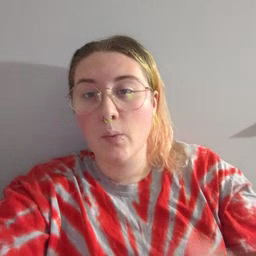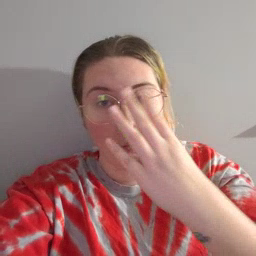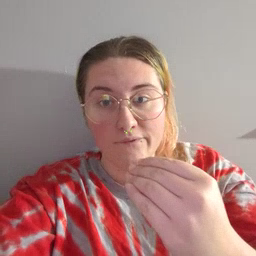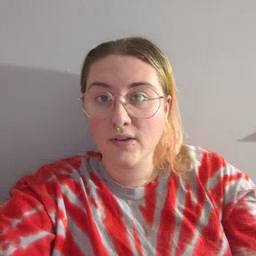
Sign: wolf